Field crop: tomato
Growth stage: 2
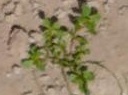
Species: portulaca